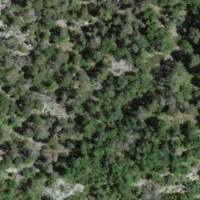
EUNIS habitat code: 43
Species observed at this site:
Cephalanthera rubra